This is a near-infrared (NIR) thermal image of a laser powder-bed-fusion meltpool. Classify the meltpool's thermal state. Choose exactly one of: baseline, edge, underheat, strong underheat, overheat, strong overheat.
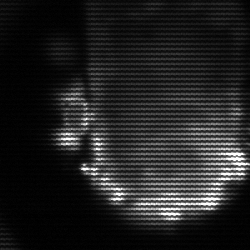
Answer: baseline